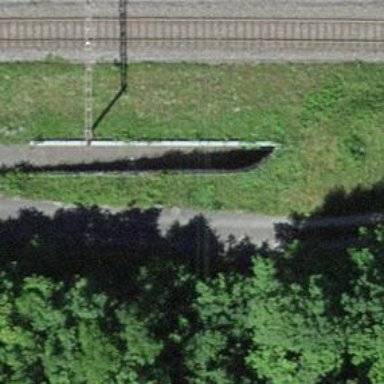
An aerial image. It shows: Tunnel along track.